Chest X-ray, PA view. Patient: 32 years old, sex F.
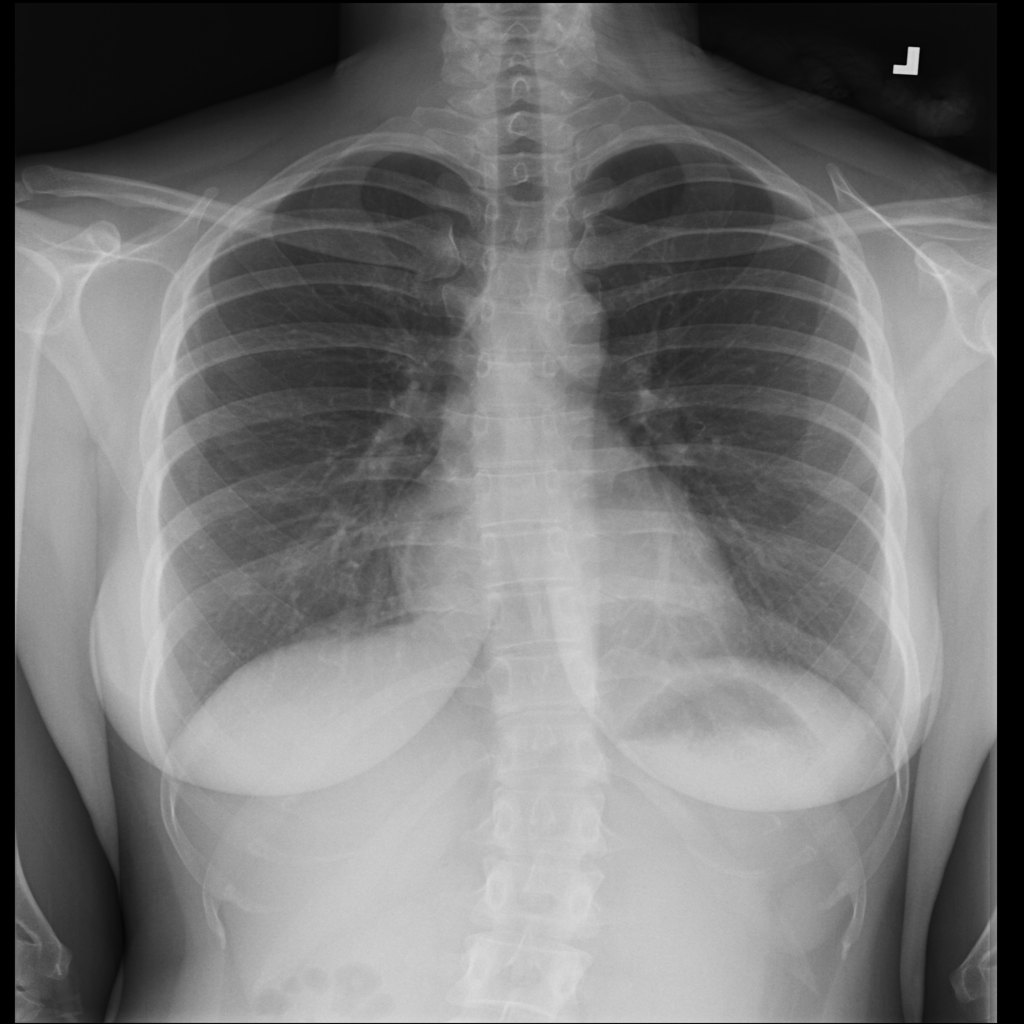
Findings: Infiltration